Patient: sex F, age 69
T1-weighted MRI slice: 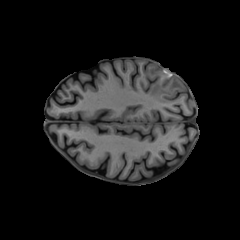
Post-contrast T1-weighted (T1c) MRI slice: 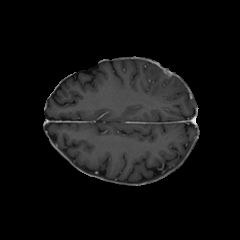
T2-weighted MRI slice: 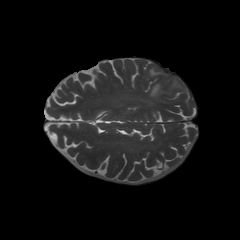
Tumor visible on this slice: yes
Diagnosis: Glioblastoma, IDH-wildtype
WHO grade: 4